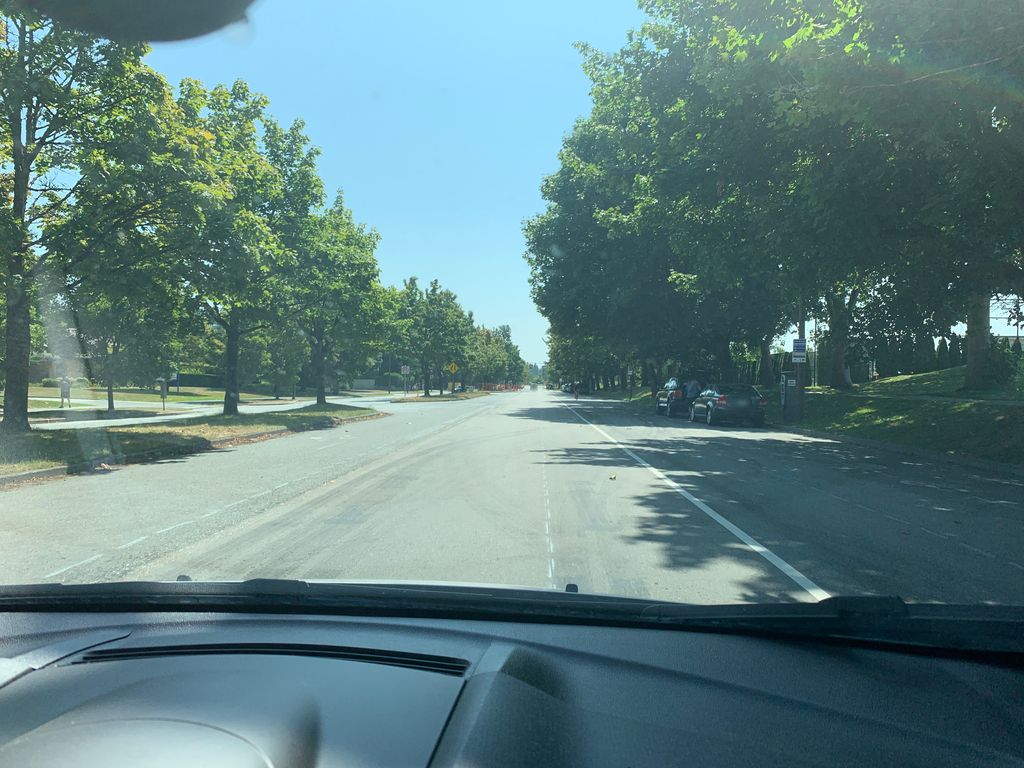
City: vancouver